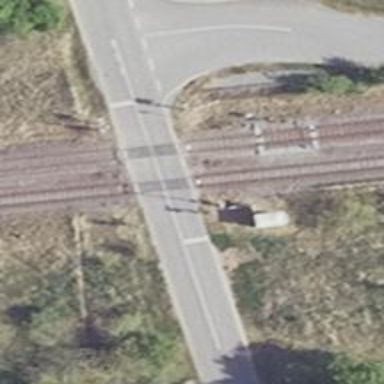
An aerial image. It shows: Level crossing with lights at the railway.